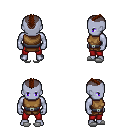
a pixel art fantasy rpg character, male body template, dark elf, purple skin, leather chest armor, red pants, brown short mohawk hairstyle, white slippers, four views (front, back, left, right), 2x2 character sprite sheet, small pixel art, hard edges, no anti-aliasing